Question: Is there a possibility in Android to implement a like it's realised on the iPhone?
So, i mean, is there a that can be used?
It doesn't have to look like on the iPhone.

I want to start this Activity with (i.putExtra) which contain the Contact Data, so that the Contact that's selected in the previous Activity will be shown in these fields. After this, there should be the possibility to all this information .
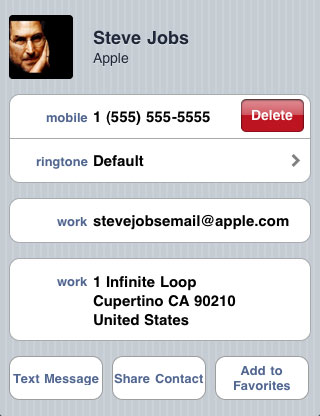
Answer: Allow the user to select a contact using this..
'''
<uses-permission android:name="android.permission.READ_CONTACTS"/>
'''
Within your Activity, create an Intent that asks the system to find an Activity that can perform a PICK action from the items in the Contacts URI.
'''
Intent intent = new Intent(Intent.ACTION_PICK, ContactsContract.Contacts.CONTENT_URI);
'''
Call startActivityForResult, passing in this Intent (and a request code integer, PICK_CONTACT in this example). This will cause Android to launch an Activity that's registered to support ACTION_PICK on the People.CONTENT_URI, then return to this Activity when the selection is made (or canceled).
'''
startActivityForResult(intent, PICK_CONTACT);
@Override
public void onActivityResult(int reqCode, int resultCode, Intent data) {
super.onActivityResult(reqCode, resultCode, data);
switch (reqCode) {
case (PICK_CONTACT) :
if (resultCode == Activity.RESULT_OK) {
Uri contactData = data.getData();
Cursor c = managedQuery(contactData, null, null, null, null);
if (c.moveToFirst())
{
String name = c.getString(c.getColumnIndexOrThrow(People.NAME));
}
}
break;
}
}
'''
Now once a contact is selected you will have the information you need to fill in your edittexts and all above.
This is en excellent tutorial on how to do this. Good Luck! This should get you well on your way!
<URL>